Question: How do I center the body? I'm trying to build a 960px web, but when testing it sticks to the left all the time (attached a screenshot).

How can I fix this? thanks for everyone that can help!
'''
<html>
<head>
<style>
body {
background-color:WHITE;
width: 960px centered;
}
.one {
background: #B1B4B5;
color: BLACK;
font-size: 60px;
width: 60px;
height: 60px;
overflow:hidden;
float:left;
position:absolute;
top: 0px;
left: 0px;
text-align: center;
}
.two {
background: #B1B4B5;
color: BLACK;
font-size: 60px;
width: 60px;
height: 60px;
overflow:hidden;
float:left;
position:absolute;
top: 0px;
left: 900px;
text-align: center;
}
.three{
background: #B1B4B5;
color: BLACK;
font-size: 60px;
width: 60px;
height: 60px;
overflow:hidden;
float:left;
position:absolute;
top: 500px;
left: 0px;
text-align: center;
}
.four {
background: #B1B4B5;
color: BLACK;
font-size: 60px;
width: 60px;
height: 60px;
overflow:hidden;
float:left;
position:absolute;
top: 500px;
left: 900px;
text-align: center;
}
</style>
</head>
<body>
<a class="one">1</a>
<a class="two">2</a>
<a class="three">3</a>
<a class="four">4</a>
</body>
</html>
'''
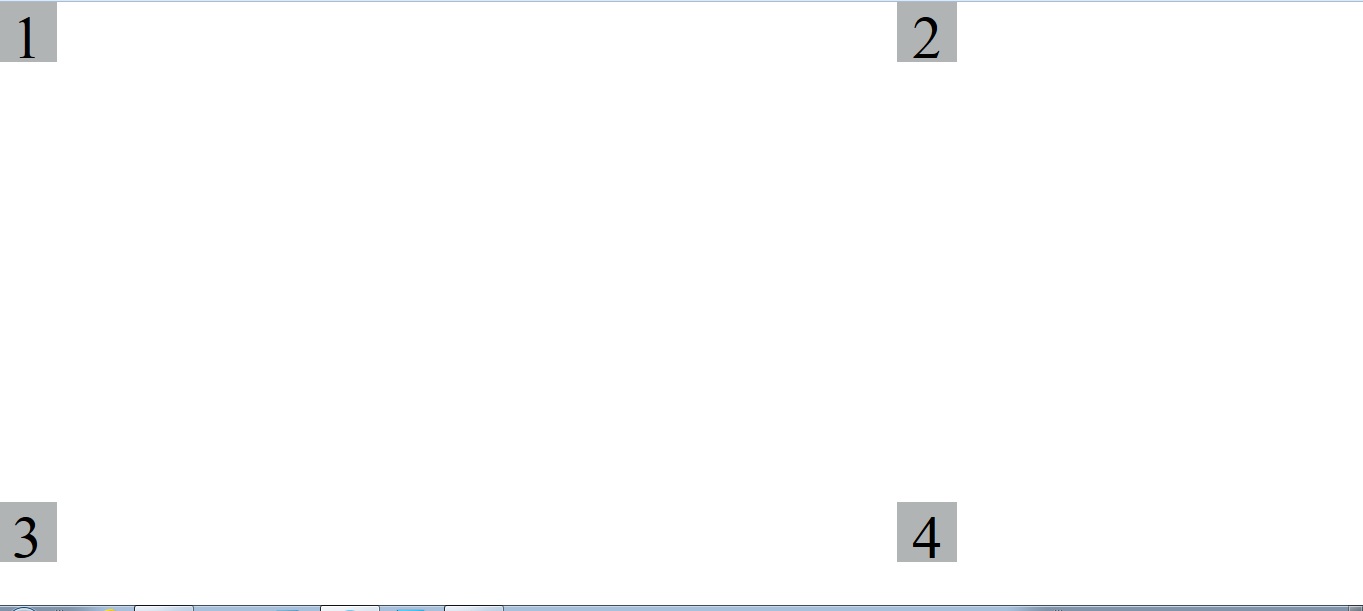
Answer: In your CSS, change the 'body' rule to:
'''
body {
background-color: white;
width: 960px;
margin: auto;
position: relative;
}
'''
There's no 'centered' value in 'width'.
<URL>